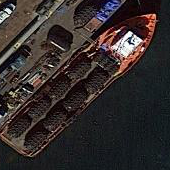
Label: Cargo_ship